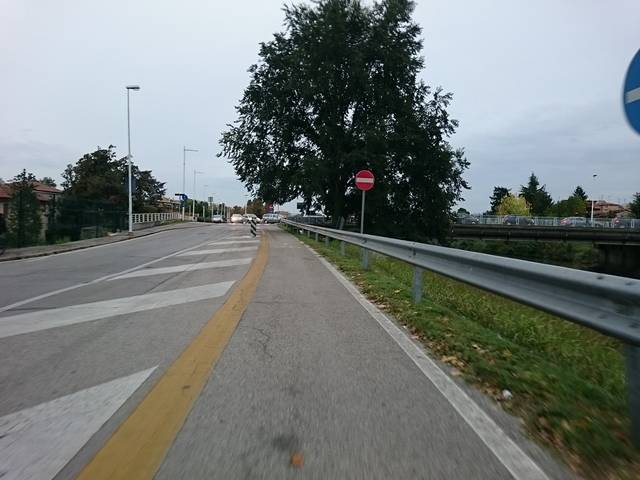
Region: Italy
Coordinates: 45.386, 11.863